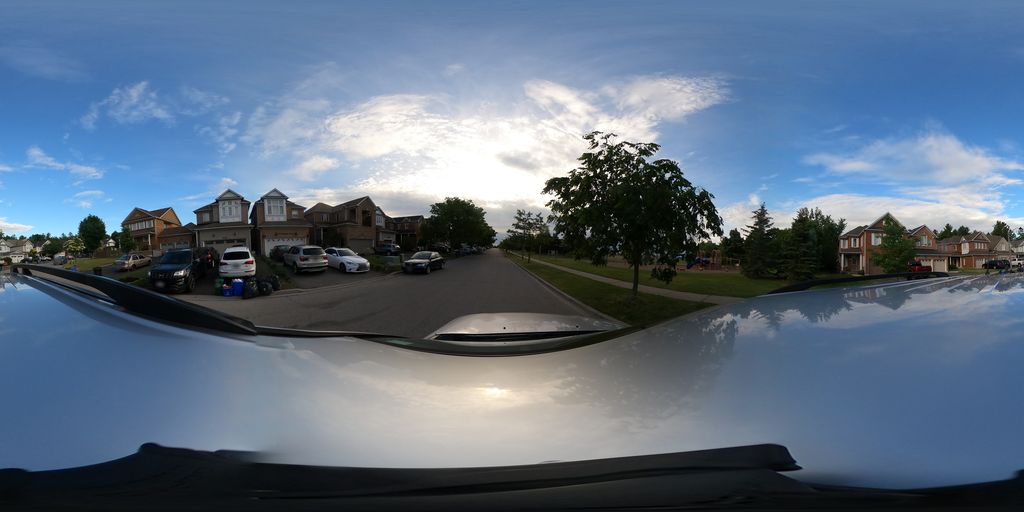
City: toronto